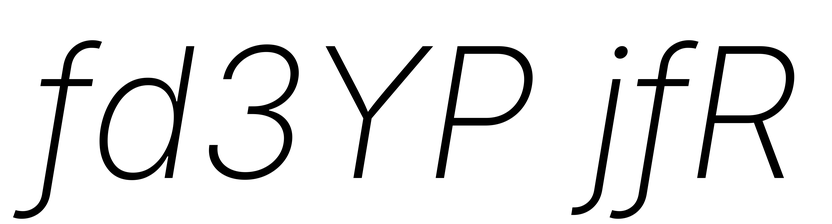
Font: Inter-Italic_ExtraLight_Italic